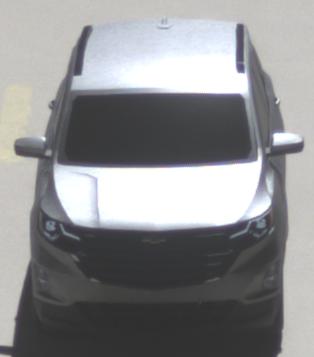
Make: Chevrolet
Model: Equinox
Detailed model: Gen. 2
Model produced from: 2015
Model produced until: 2017
Doors: 5
Color: gray
Road condition: wet road
Daytime: morning or afternoon
Contrast: high contrast